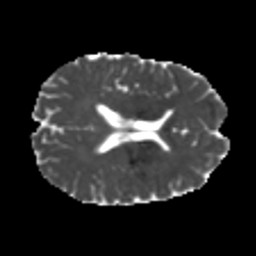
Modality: MD
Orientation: axial
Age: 21
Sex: male
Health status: healthy
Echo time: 0.074 s